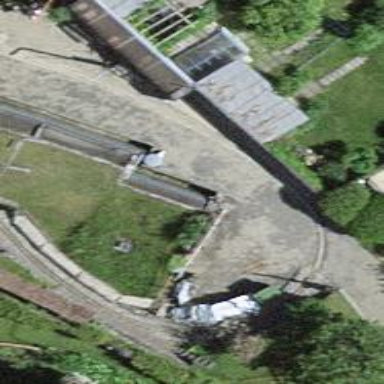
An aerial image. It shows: Railway switch.